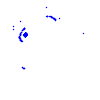
Particle: electron